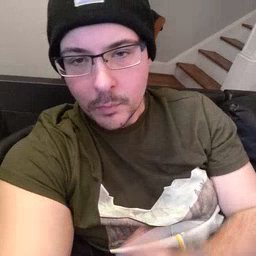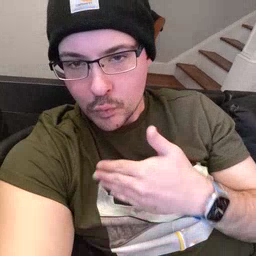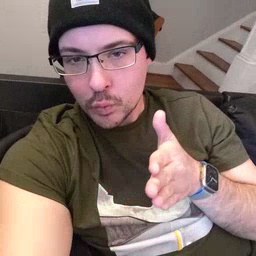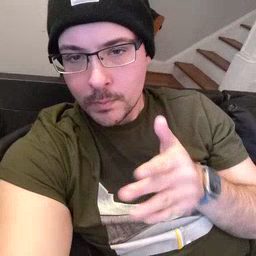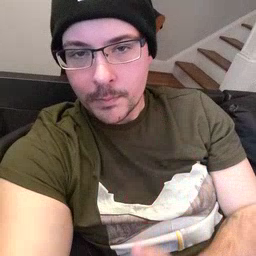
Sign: room